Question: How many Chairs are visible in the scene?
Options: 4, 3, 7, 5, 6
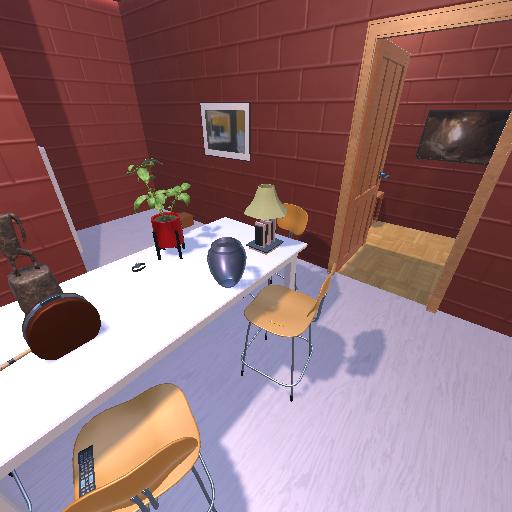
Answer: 4